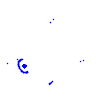
Particle: proton